Field crop: maize
Growth stage: 2
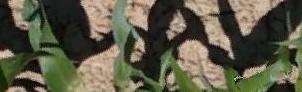
Species: maize